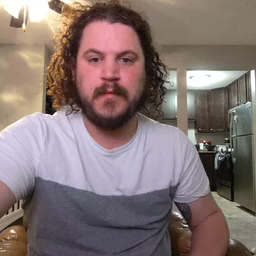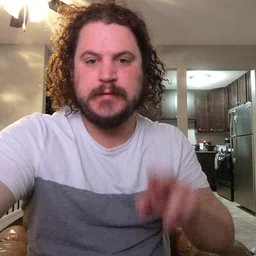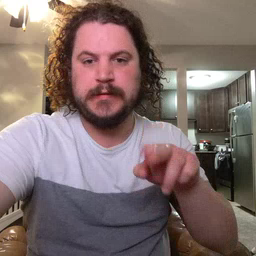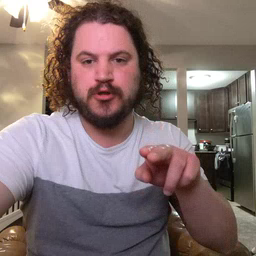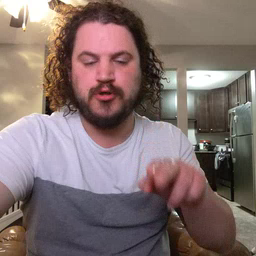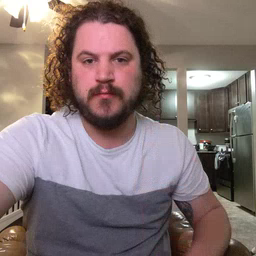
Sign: chair